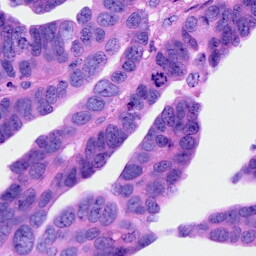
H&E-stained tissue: Ovarian